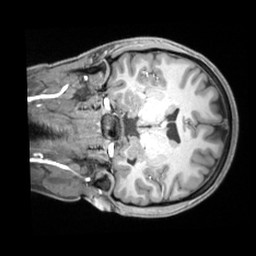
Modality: T1w
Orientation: coronal
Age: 23
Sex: female
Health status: ill
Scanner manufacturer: siemens
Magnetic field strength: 3 T
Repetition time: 2.2 s
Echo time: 0.00218 s